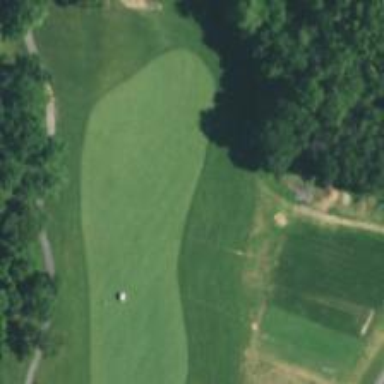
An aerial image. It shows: View of golf hole.